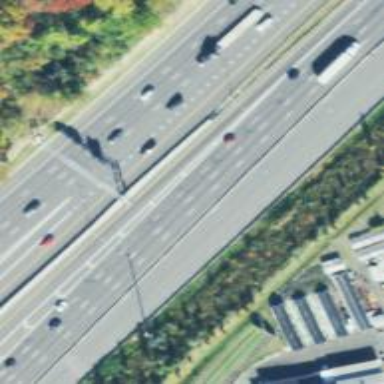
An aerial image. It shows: Motorway.